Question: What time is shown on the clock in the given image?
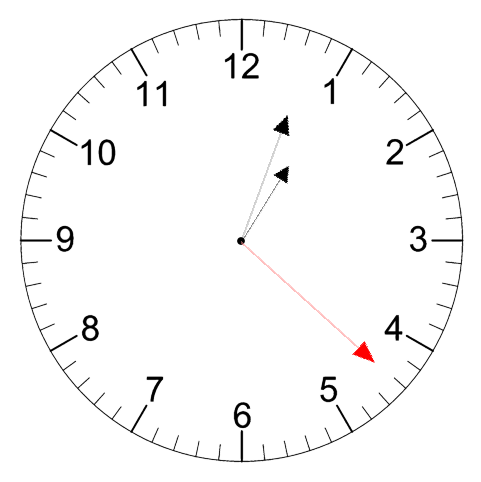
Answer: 01:03:22